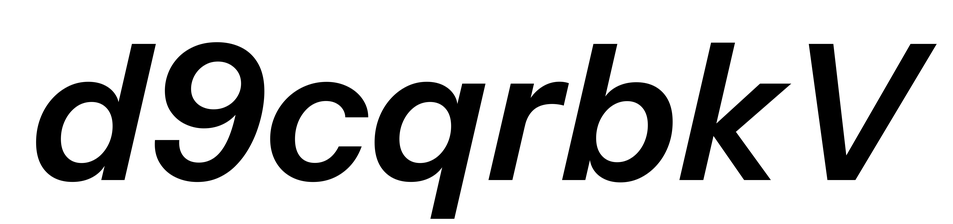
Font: InstrumentSans-Italic_SemiBold_Italic